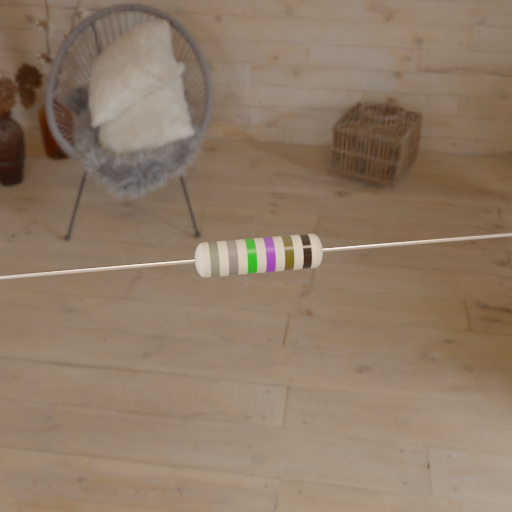
Resistor colour bands (in order): gray, gray, green, violet, brown, black